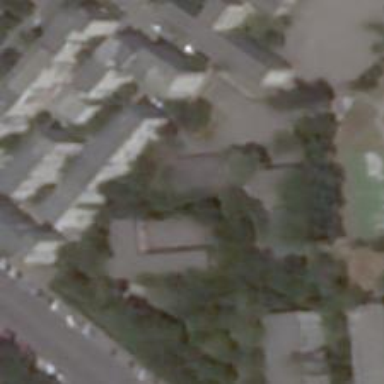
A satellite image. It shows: Image showing building with apartments.